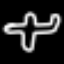
Label: airplane